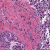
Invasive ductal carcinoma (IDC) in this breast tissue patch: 0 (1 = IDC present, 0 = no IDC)